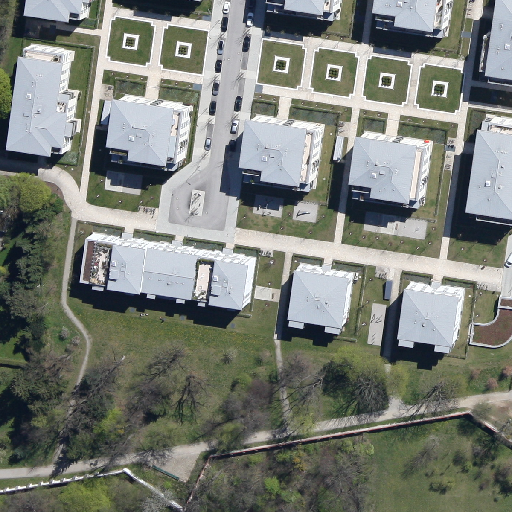
Referring expression: car